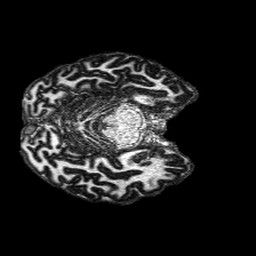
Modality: MP2RAGE
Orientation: axial